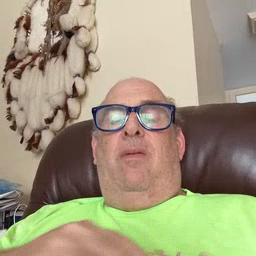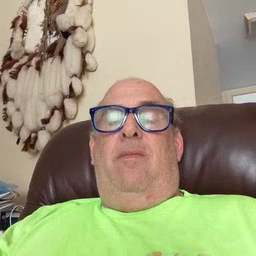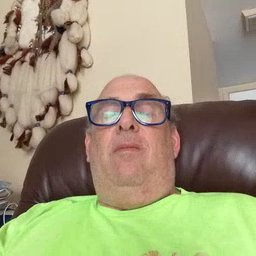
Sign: please